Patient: sex M, age 45
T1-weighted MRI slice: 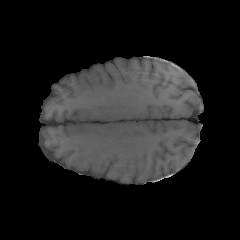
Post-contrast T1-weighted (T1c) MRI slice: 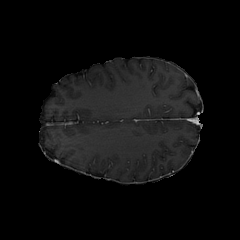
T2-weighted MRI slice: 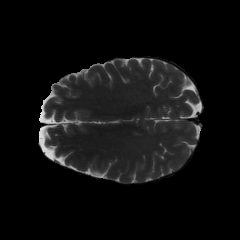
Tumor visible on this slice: no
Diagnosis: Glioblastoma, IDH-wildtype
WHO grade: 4